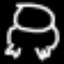
Label: frog